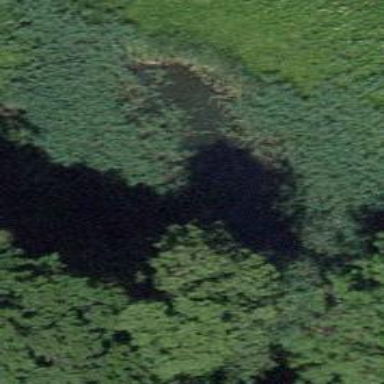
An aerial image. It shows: Pond with natural water.